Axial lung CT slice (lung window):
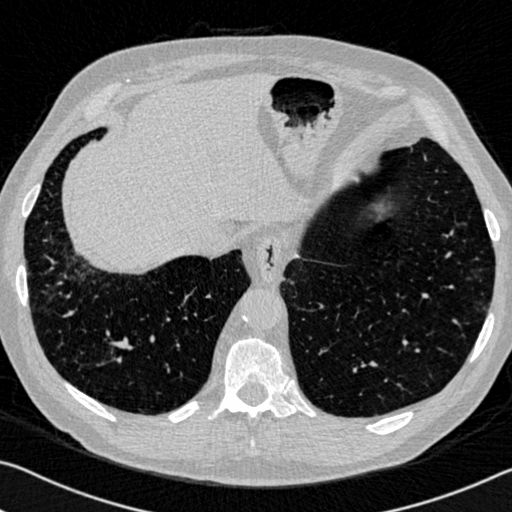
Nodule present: no